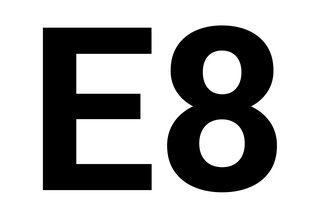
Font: Roboto_Bold